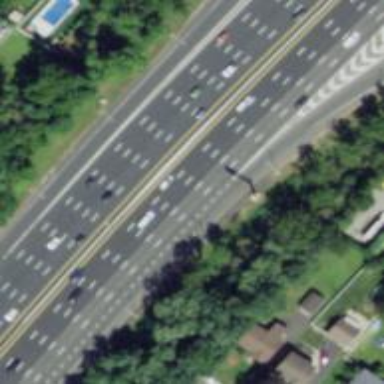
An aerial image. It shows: Urban freeway or expressway.